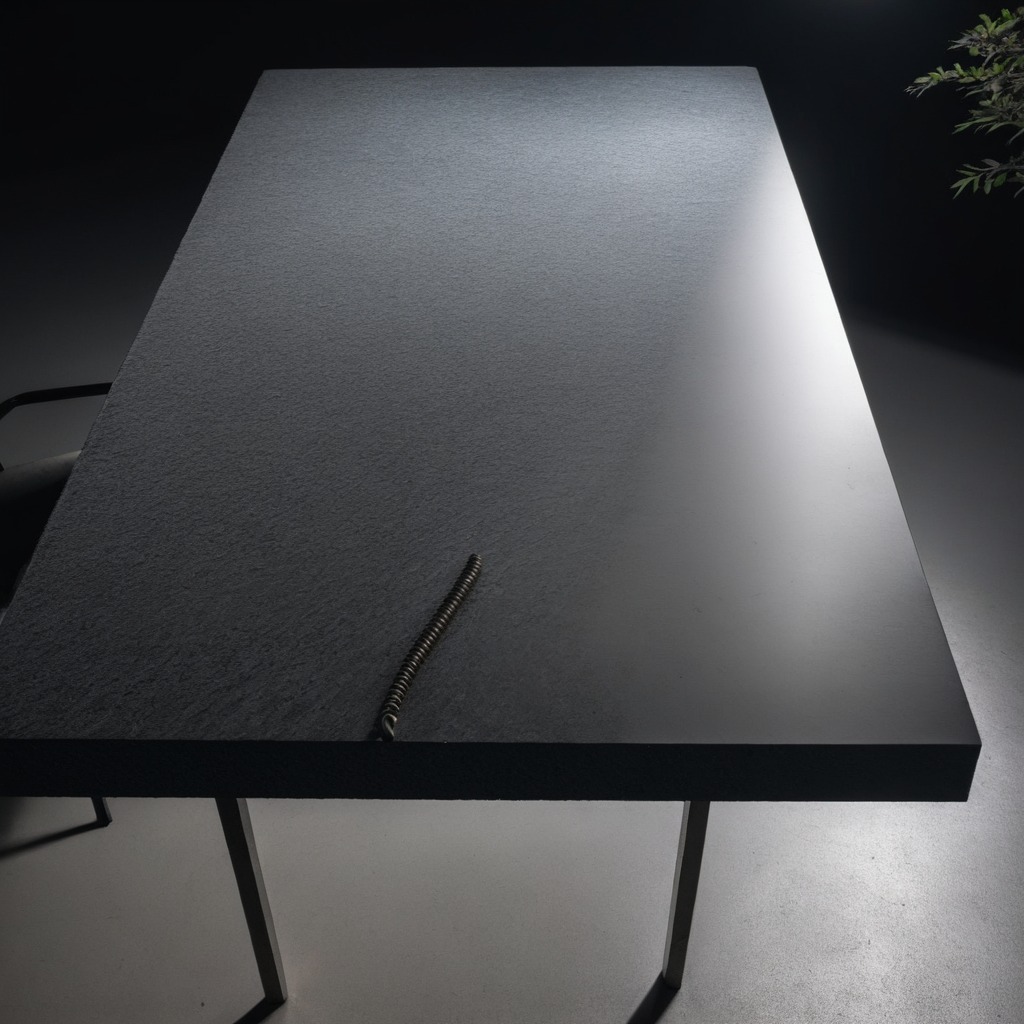
A coiled metal spring lies on the clean granite table inside a workshop at night dim ambient light soft shadows worn but